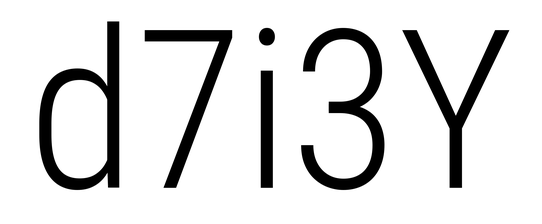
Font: Roboto_Condensed_Light